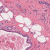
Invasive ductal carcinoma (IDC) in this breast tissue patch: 0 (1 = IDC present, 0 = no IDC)